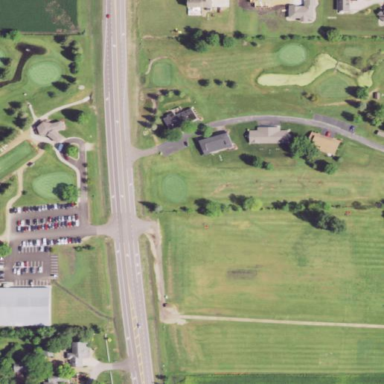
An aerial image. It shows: Driving range for golf on grass.